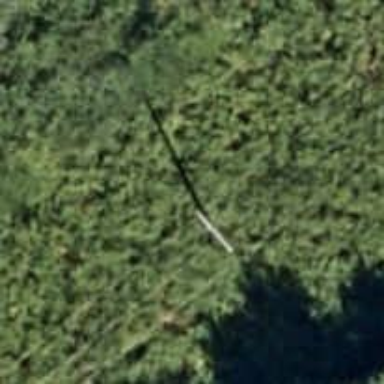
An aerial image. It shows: Power pole.